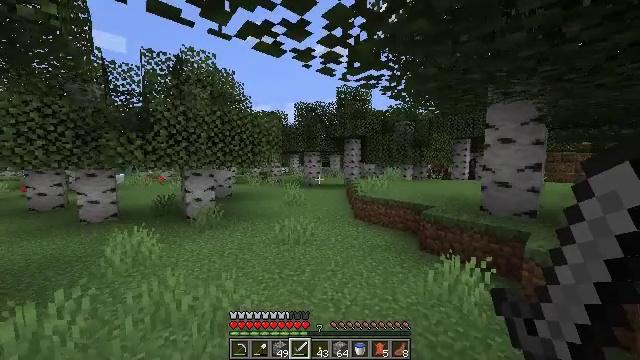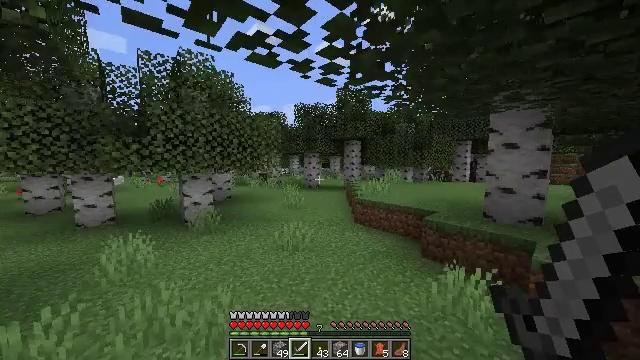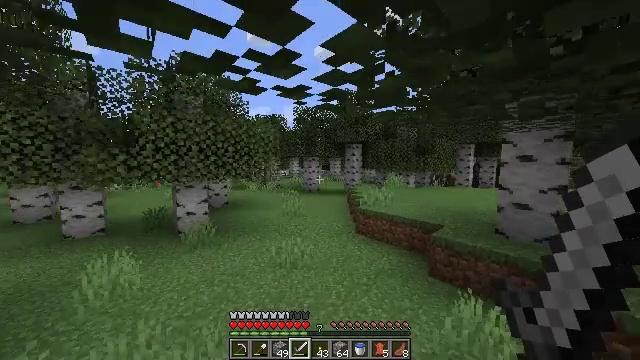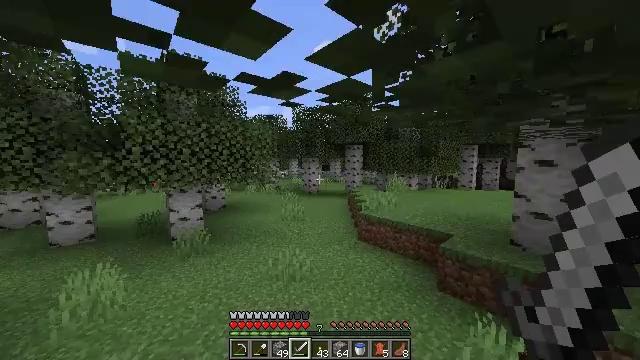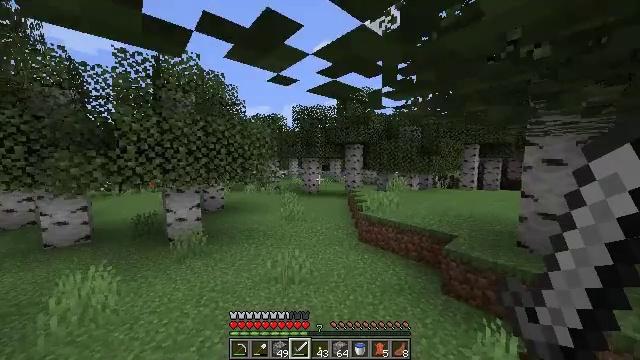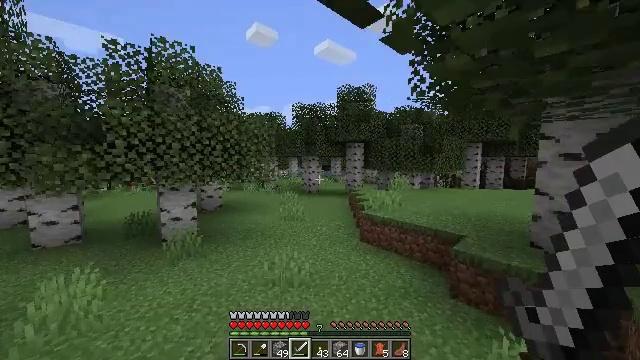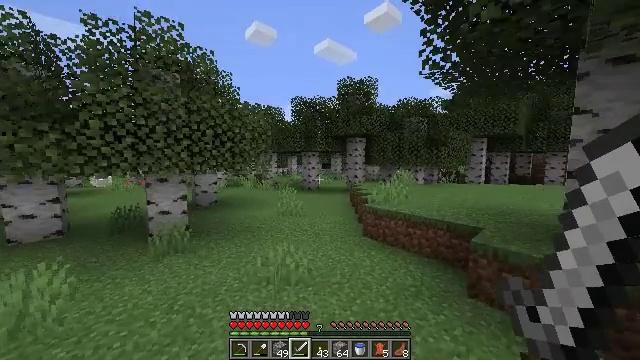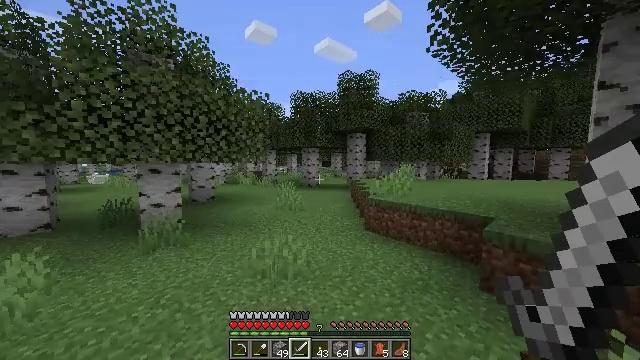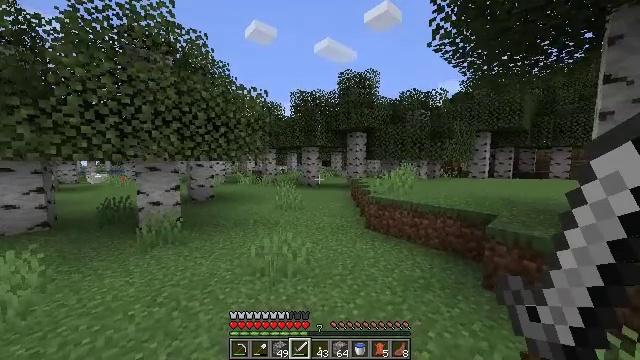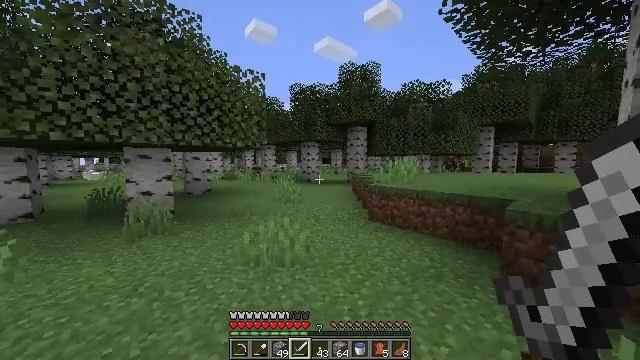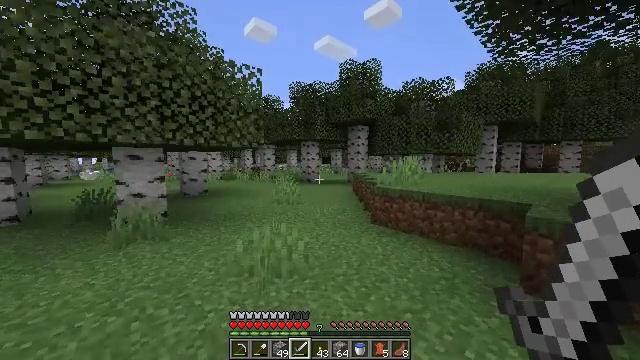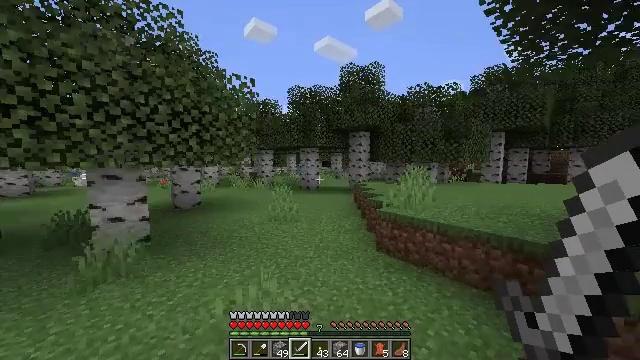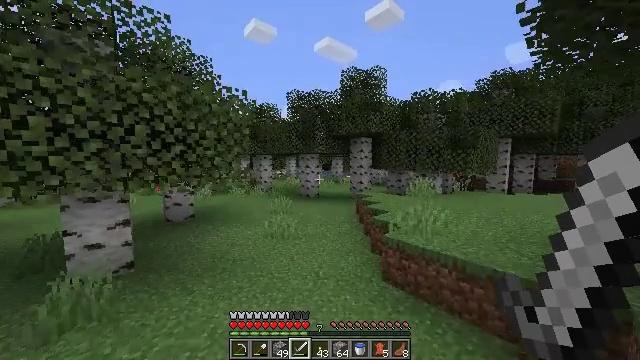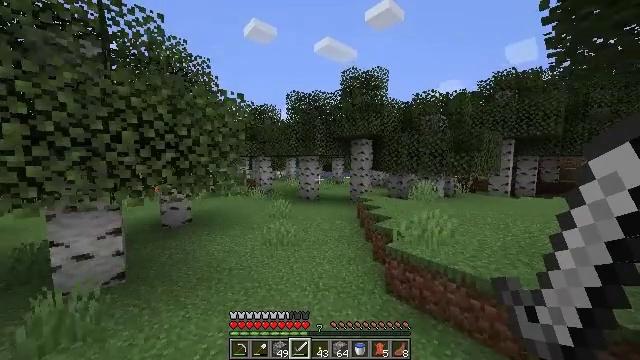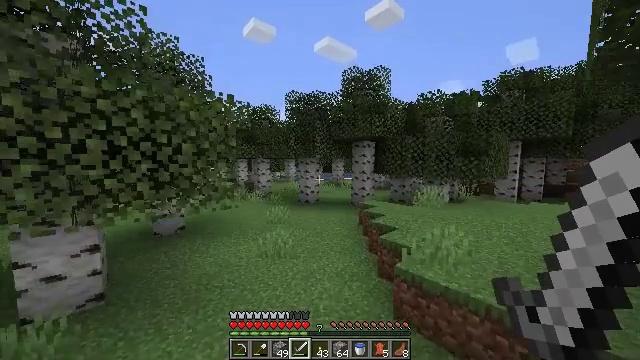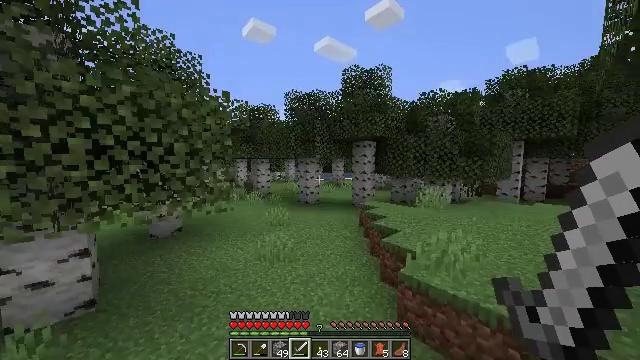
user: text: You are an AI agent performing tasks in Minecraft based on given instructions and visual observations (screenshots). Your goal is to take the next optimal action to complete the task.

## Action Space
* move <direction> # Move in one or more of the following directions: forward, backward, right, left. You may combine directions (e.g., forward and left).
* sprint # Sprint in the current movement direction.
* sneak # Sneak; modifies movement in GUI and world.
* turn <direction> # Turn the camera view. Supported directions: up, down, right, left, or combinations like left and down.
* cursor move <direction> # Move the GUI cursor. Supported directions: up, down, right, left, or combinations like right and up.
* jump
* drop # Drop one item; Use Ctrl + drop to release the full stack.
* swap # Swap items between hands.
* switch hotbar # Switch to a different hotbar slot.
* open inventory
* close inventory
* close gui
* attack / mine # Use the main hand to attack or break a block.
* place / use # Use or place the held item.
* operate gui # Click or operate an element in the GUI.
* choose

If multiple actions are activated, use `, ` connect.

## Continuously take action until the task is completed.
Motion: motion action
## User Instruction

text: Cut down the sugar cane stalks.
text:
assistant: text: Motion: move forward, sprint, jump
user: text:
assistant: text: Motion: move forward, sprint, jump
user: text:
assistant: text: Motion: move forward, sprint, jump
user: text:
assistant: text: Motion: move forward, sprint, jump
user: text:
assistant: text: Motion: move forward, sprint, jump
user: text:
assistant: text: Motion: move forward, sprint, jump
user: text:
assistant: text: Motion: move forward, sprint, jump
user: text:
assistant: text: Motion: move forward, sprint, jump
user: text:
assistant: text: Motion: move forward, sprint, jump
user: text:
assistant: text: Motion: move forward, sprint, jump
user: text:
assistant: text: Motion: move forward, sprint, jump
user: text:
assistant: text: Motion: move forward, sprint, jump
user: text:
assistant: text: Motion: move forward, sprint, jump
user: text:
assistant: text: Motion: move forward, sprint, jump
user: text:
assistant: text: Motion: move forward, sprint, jump
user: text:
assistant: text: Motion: move forward, sprint, jump
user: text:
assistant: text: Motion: move forward, sprint, jump
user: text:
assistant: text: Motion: move forward, sprint, jump
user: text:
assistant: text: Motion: move forward, sprint, jump
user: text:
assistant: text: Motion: move forward, sprint, turn left and down, jump
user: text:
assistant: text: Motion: move forward, sprint, turn left and down, jump
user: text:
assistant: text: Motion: move forward, sprint, turn left, jump
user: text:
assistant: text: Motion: move forward, sprint, turn left, jump
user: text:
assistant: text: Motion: move forward, sprint, turn left, jump
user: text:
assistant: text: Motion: move forward, sprint, jump
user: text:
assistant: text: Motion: move forward, sprint, jump
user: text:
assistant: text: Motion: move forward, sprint, jump
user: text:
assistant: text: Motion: move forward, sprint, jump
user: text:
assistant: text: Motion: move forward, sprint, jump
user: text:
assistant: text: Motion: move forward, sprint, jump